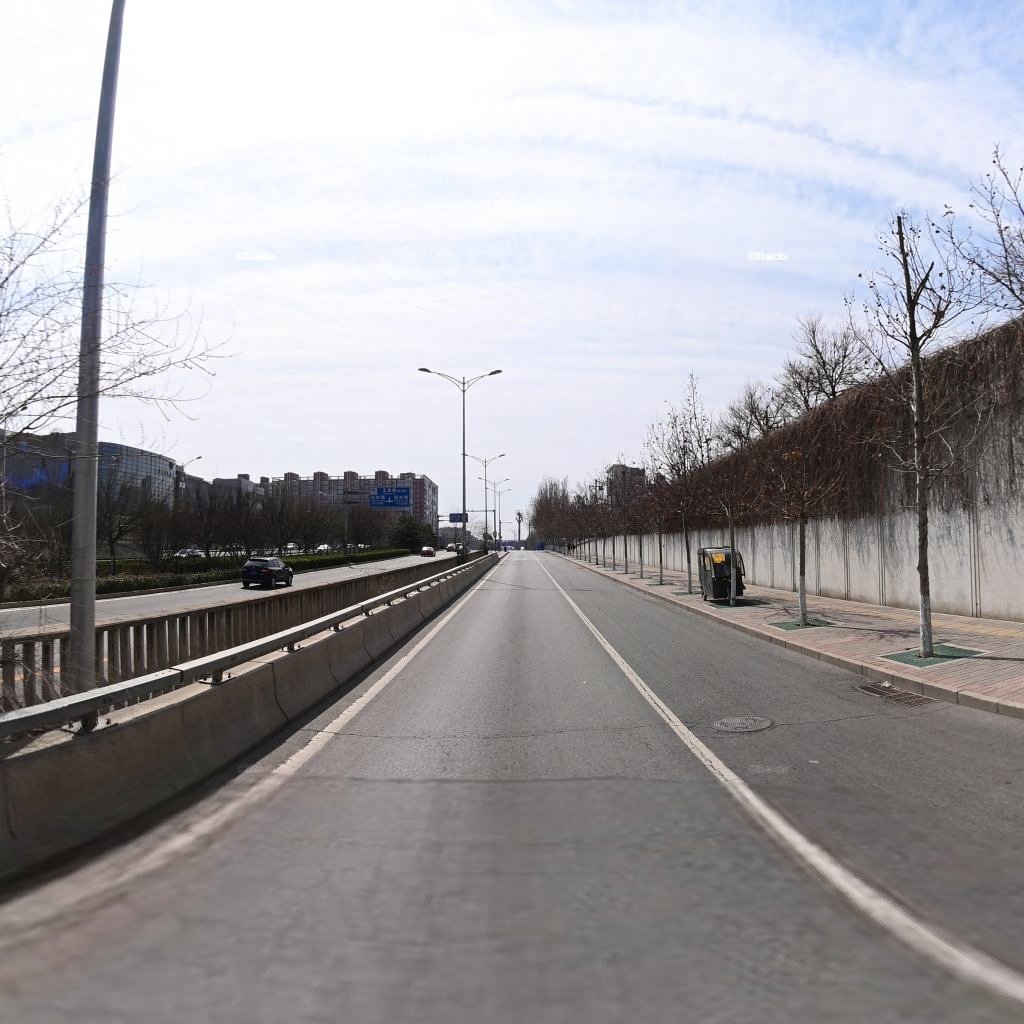
Region: Haidian
Road damage annotations: transverse crack, transverse crack, manhole cover